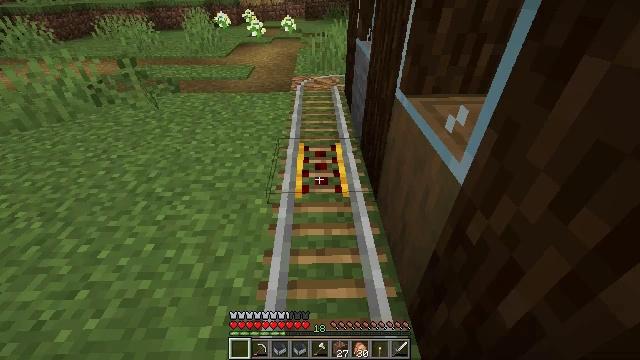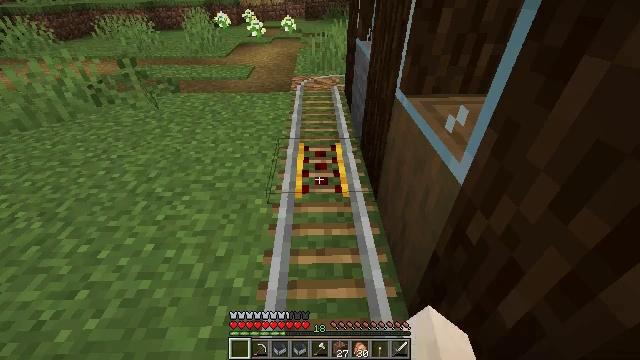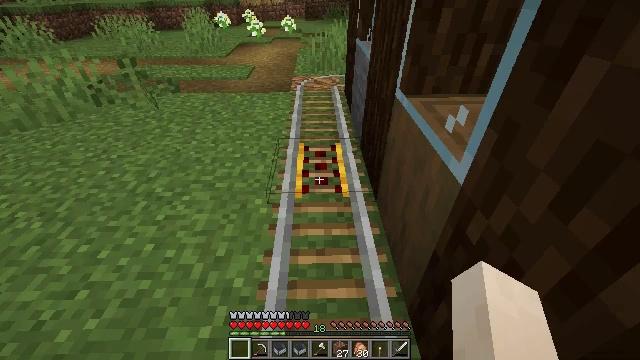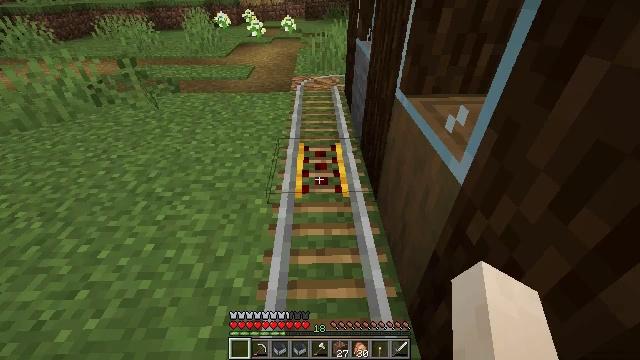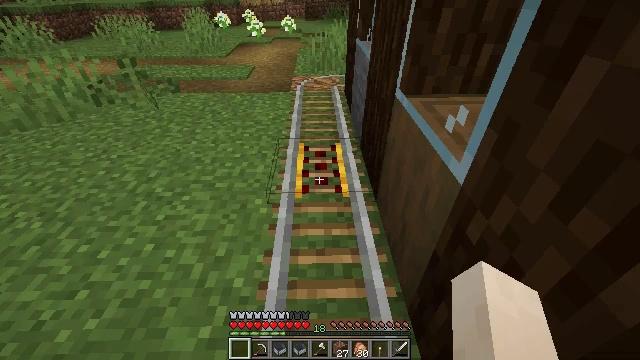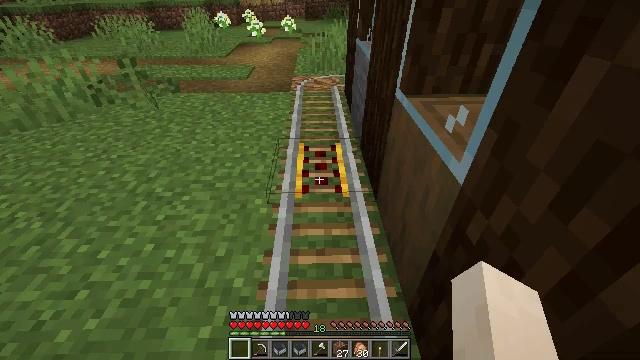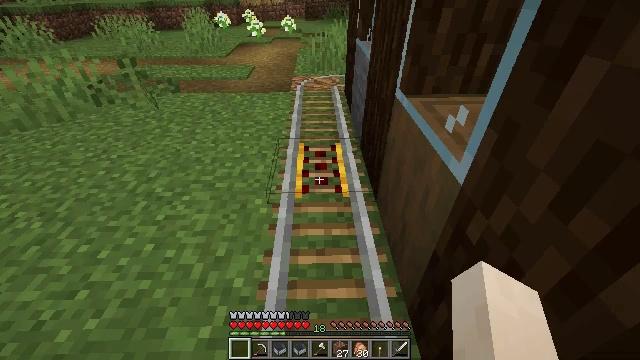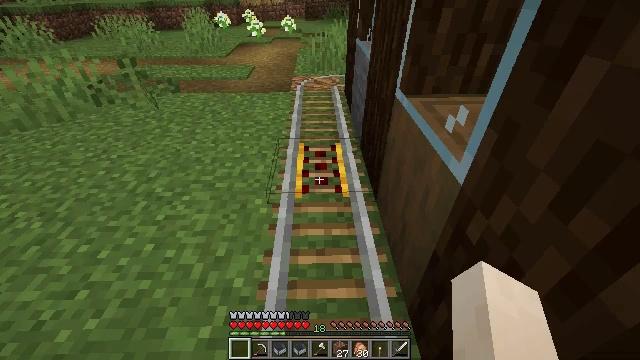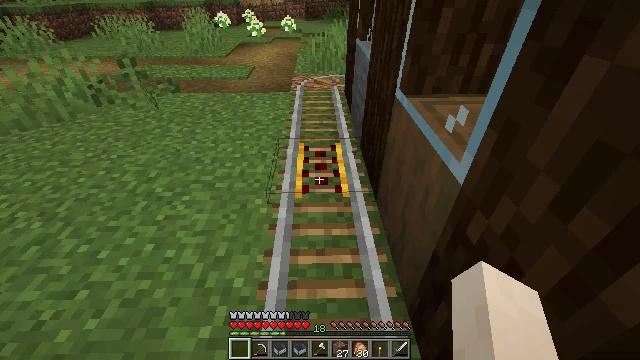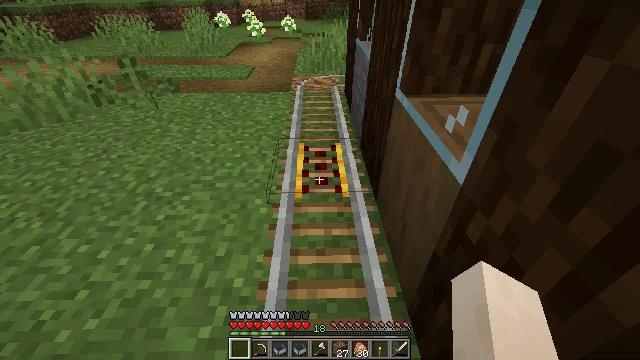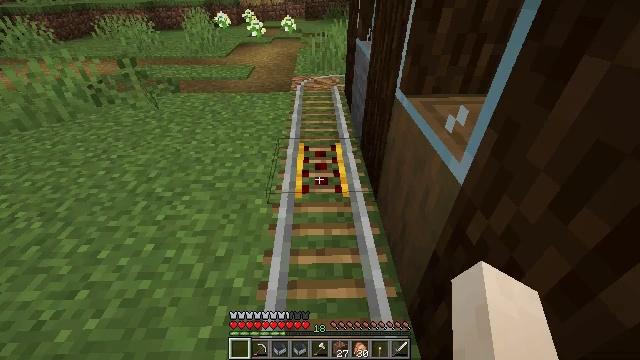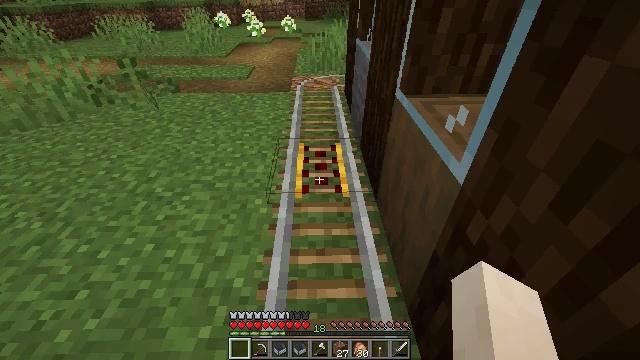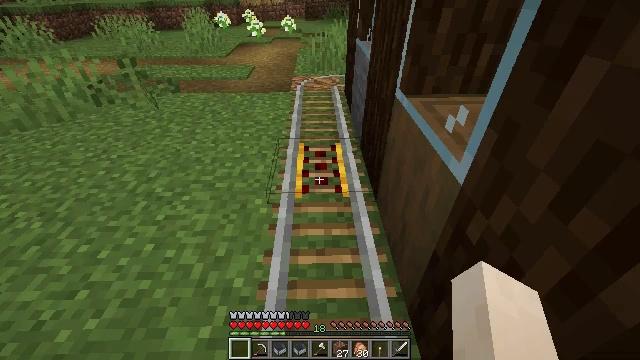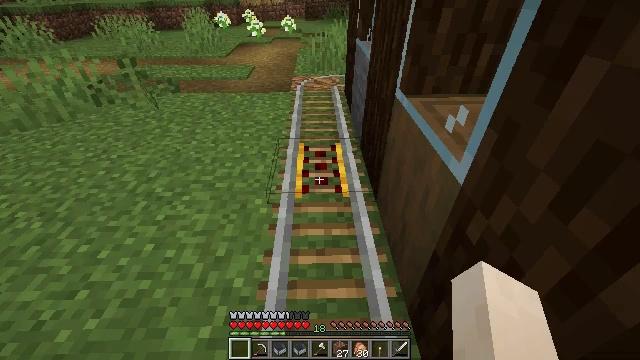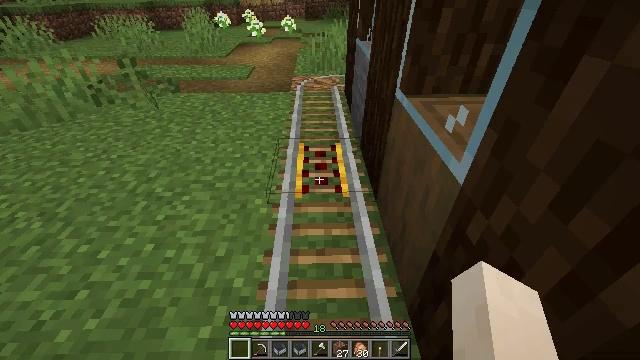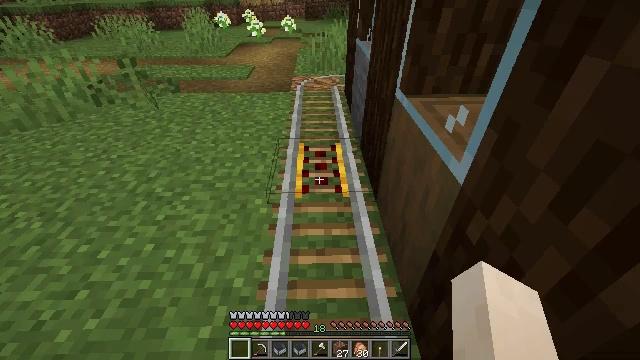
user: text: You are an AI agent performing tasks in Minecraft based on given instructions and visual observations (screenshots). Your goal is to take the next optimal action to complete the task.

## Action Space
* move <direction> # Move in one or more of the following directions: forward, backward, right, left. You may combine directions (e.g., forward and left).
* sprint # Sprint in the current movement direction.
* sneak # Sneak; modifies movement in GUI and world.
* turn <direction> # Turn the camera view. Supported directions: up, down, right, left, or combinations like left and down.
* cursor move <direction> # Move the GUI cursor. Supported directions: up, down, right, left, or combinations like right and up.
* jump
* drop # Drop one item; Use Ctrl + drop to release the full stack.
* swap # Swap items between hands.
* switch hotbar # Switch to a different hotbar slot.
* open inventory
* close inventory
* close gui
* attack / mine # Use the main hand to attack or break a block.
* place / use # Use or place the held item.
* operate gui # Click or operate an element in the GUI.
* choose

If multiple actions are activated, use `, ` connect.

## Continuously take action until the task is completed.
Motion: motion action
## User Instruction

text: Collect stripped spruce log as resource.
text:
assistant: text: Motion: no_op
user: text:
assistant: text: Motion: no_op
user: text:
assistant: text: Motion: no_op
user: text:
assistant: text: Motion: no_op
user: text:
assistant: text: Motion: no_op
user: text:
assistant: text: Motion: no_op
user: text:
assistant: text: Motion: no_op
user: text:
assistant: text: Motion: no_op
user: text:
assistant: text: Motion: no_op
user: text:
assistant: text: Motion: no_op
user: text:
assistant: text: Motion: no_op
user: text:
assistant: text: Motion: no_op
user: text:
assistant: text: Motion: no_op
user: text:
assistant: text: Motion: no_op
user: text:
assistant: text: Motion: no_op
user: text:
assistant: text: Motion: no_op
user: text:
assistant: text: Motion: open inventory
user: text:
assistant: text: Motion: open inventory
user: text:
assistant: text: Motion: open inventory
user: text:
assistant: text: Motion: no_op
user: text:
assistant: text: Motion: no_op
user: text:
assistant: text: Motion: no_op
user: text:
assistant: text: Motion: turn right
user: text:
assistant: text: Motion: turn right
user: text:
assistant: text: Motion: turn right
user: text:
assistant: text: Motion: turn right and down
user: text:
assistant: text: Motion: turn right
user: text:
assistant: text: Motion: no_op
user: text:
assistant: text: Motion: no_op
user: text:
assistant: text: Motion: turn right